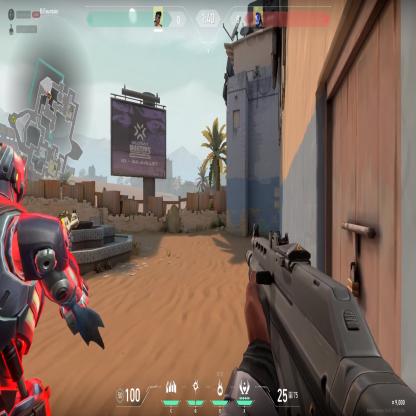
Label: enemy